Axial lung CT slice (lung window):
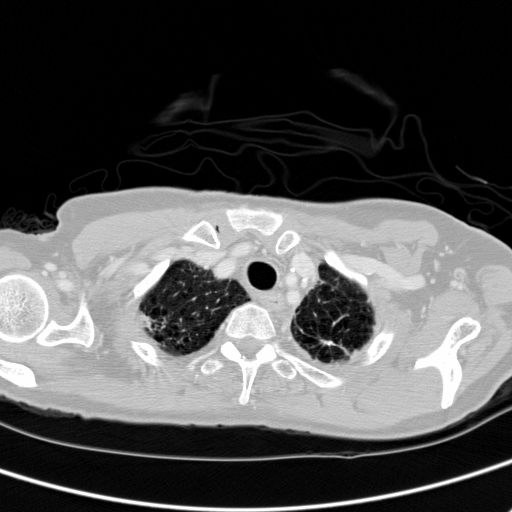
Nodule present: no